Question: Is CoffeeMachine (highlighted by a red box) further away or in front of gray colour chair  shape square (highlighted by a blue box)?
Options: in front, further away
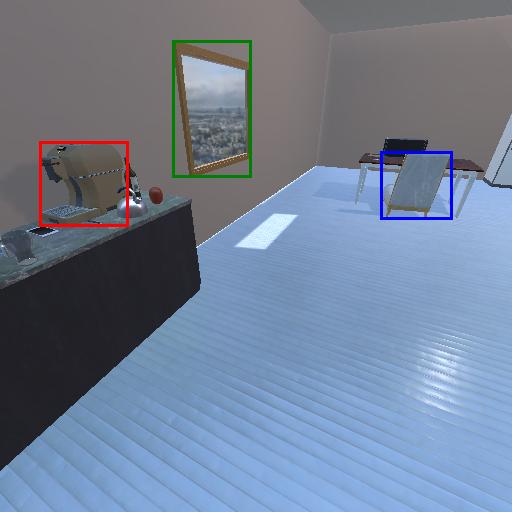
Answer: in front